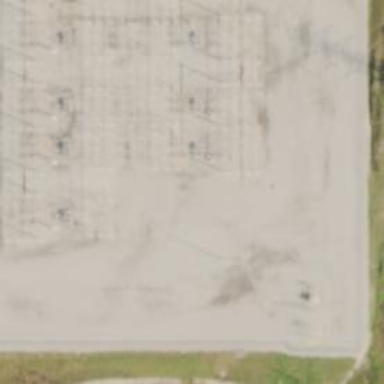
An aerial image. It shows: Switch for power supply.